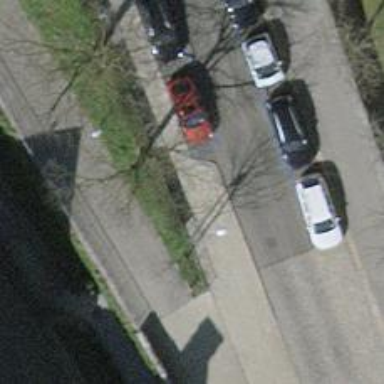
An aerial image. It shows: Sidewalk with sett surface.